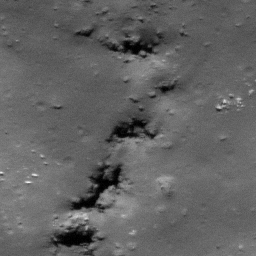
Pit: Tycho 15a
Host crater: Tycho
Host type: impact_melt
Lunar coordinates: latitude -43.145, longitude 349.633